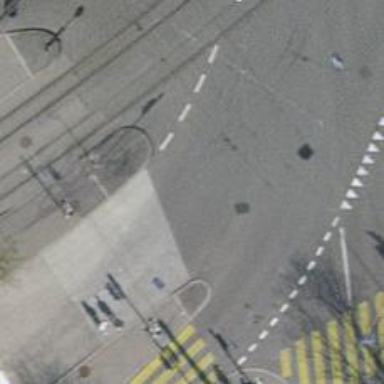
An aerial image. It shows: Paved service road with trolley wires for trolleybuses.